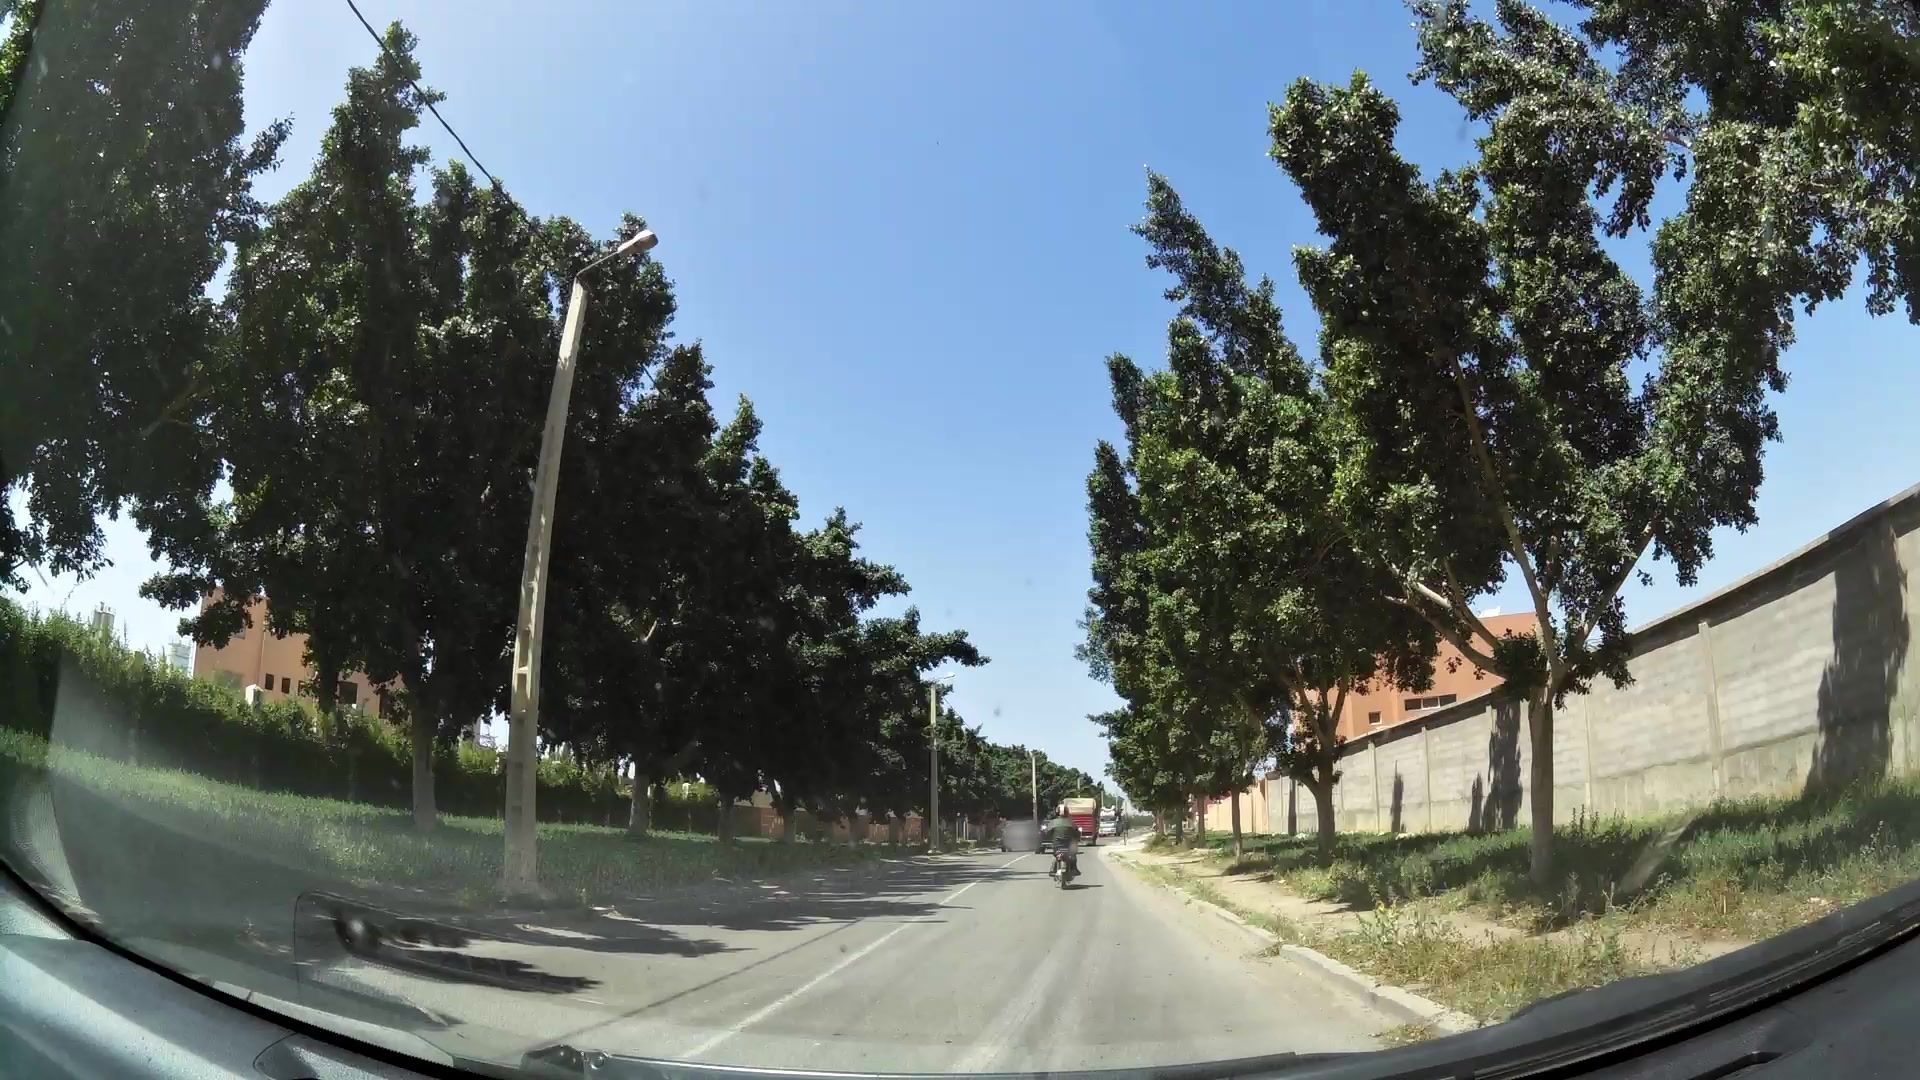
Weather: clear
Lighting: day
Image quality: good
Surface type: driving surface
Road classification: tertiary
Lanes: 2.0
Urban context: urban centre
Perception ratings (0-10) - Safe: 2.19, Lively: 6, Beautiful: 2.78, Boring: 5.05, Depressing: 4.34, Wealthy: 2.58